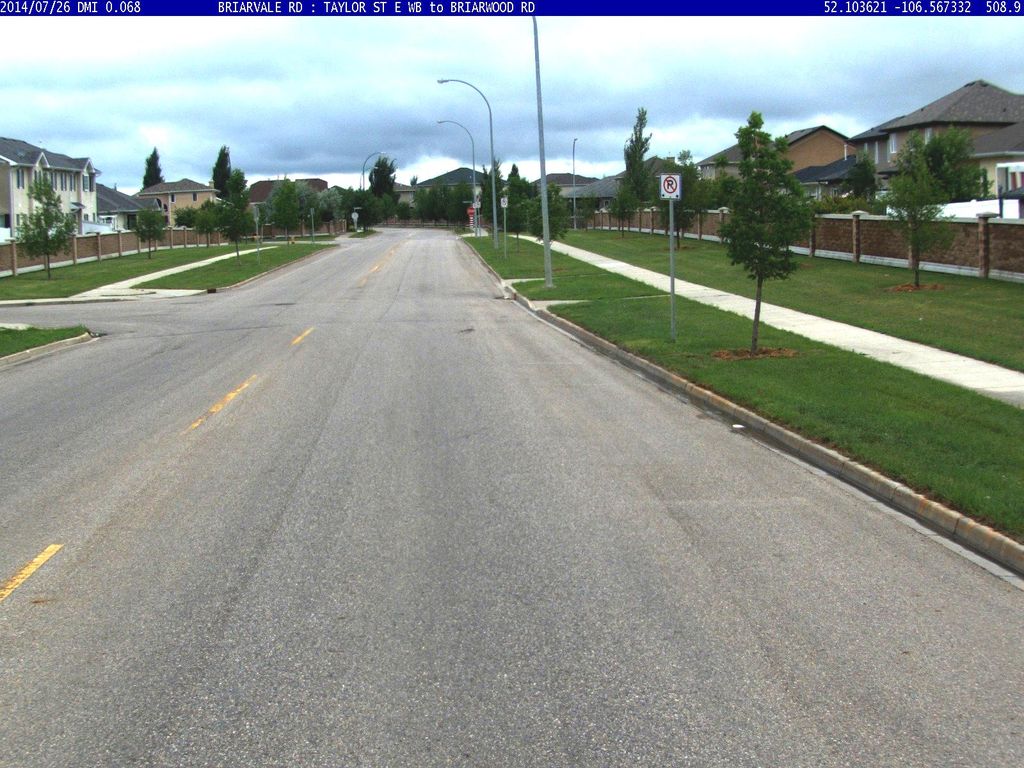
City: saskatoon